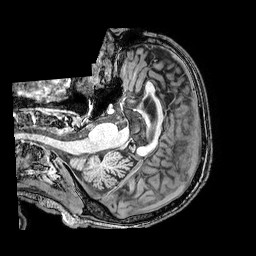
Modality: T1w
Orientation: axial
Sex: male
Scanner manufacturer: philips
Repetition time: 0.008214 s
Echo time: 0.00379 s